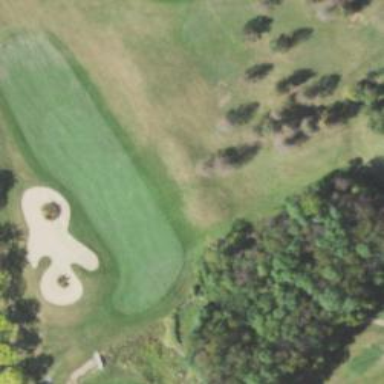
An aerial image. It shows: Golf hole.